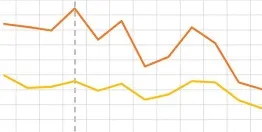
Total and motile number of spermatozoa per ejaculate. An abrupt decrease in the volume of the semen sample associated with a peak in total sperm concentration was noted in 2014, although the numbers of total and motile spermatozoa present were reduced. In 2018 and 2019, the highest values of semen volume were registered, accompanied by high values of progressive motility. Nevertheless, sperm concentration decreased from 2015 to 2019, presenting a decrease in the number of total and motile spermatozoa that reached minimal values in 2019. - - Lesion's clinical diagnosis.
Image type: pathology (masson_trichrome)